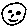
Label: smiley face